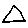
Label: triangle